Field crop: maize
Growth stage: 1
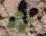
Species: chenopodium